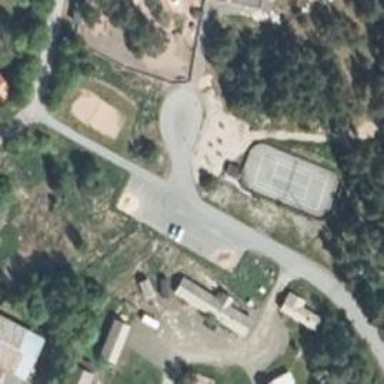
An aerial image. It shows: Fitness centre on leisure land.